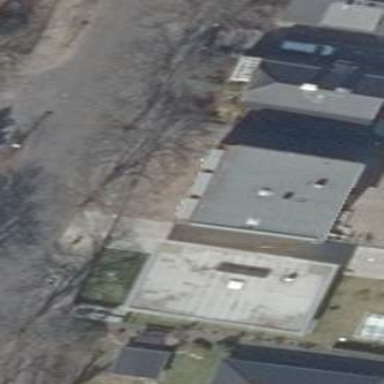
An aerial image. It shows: Residential building with distinctive double saltbox roof shape.